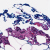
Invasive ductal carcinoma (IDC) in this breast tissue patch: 0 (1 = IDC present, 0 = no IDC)